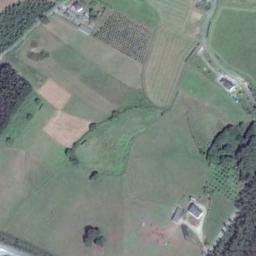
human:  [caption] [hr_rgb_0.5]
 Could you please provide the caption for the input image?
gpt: The rectangular farmland is next to some trees .

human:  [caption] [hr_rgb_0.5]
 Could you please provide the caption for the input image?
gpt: There are many trees beside the rectangular farmlands .

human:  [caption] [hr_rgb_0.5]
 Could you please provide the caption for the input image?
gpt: More than 10 light green, Khaki and tan mixed rectangular farmlands of different sizes .

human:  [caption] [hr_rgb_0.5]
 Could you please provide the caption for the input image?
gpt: Some green rectangular farmlands of different sizes and lots of trees are on the ground and some houses are surrounded by these farmlands .

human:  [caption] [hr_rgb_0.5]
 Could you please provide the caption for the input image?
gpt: There are some green rectangular farmlands .